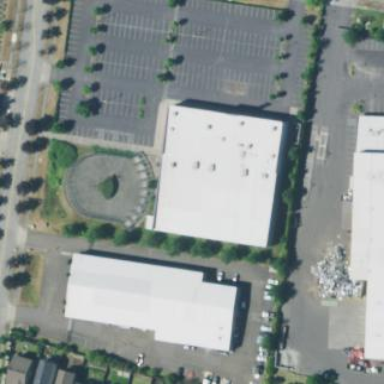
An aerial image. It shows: Building housing bowling alley.